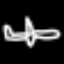
Label: airplane